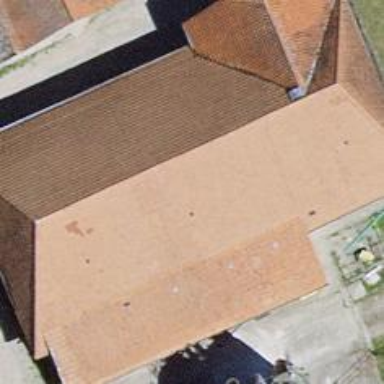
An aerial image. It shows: Farm building.